Field crop: maize
Growth stage: 2
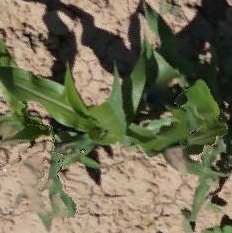
Species: maize